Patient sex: M
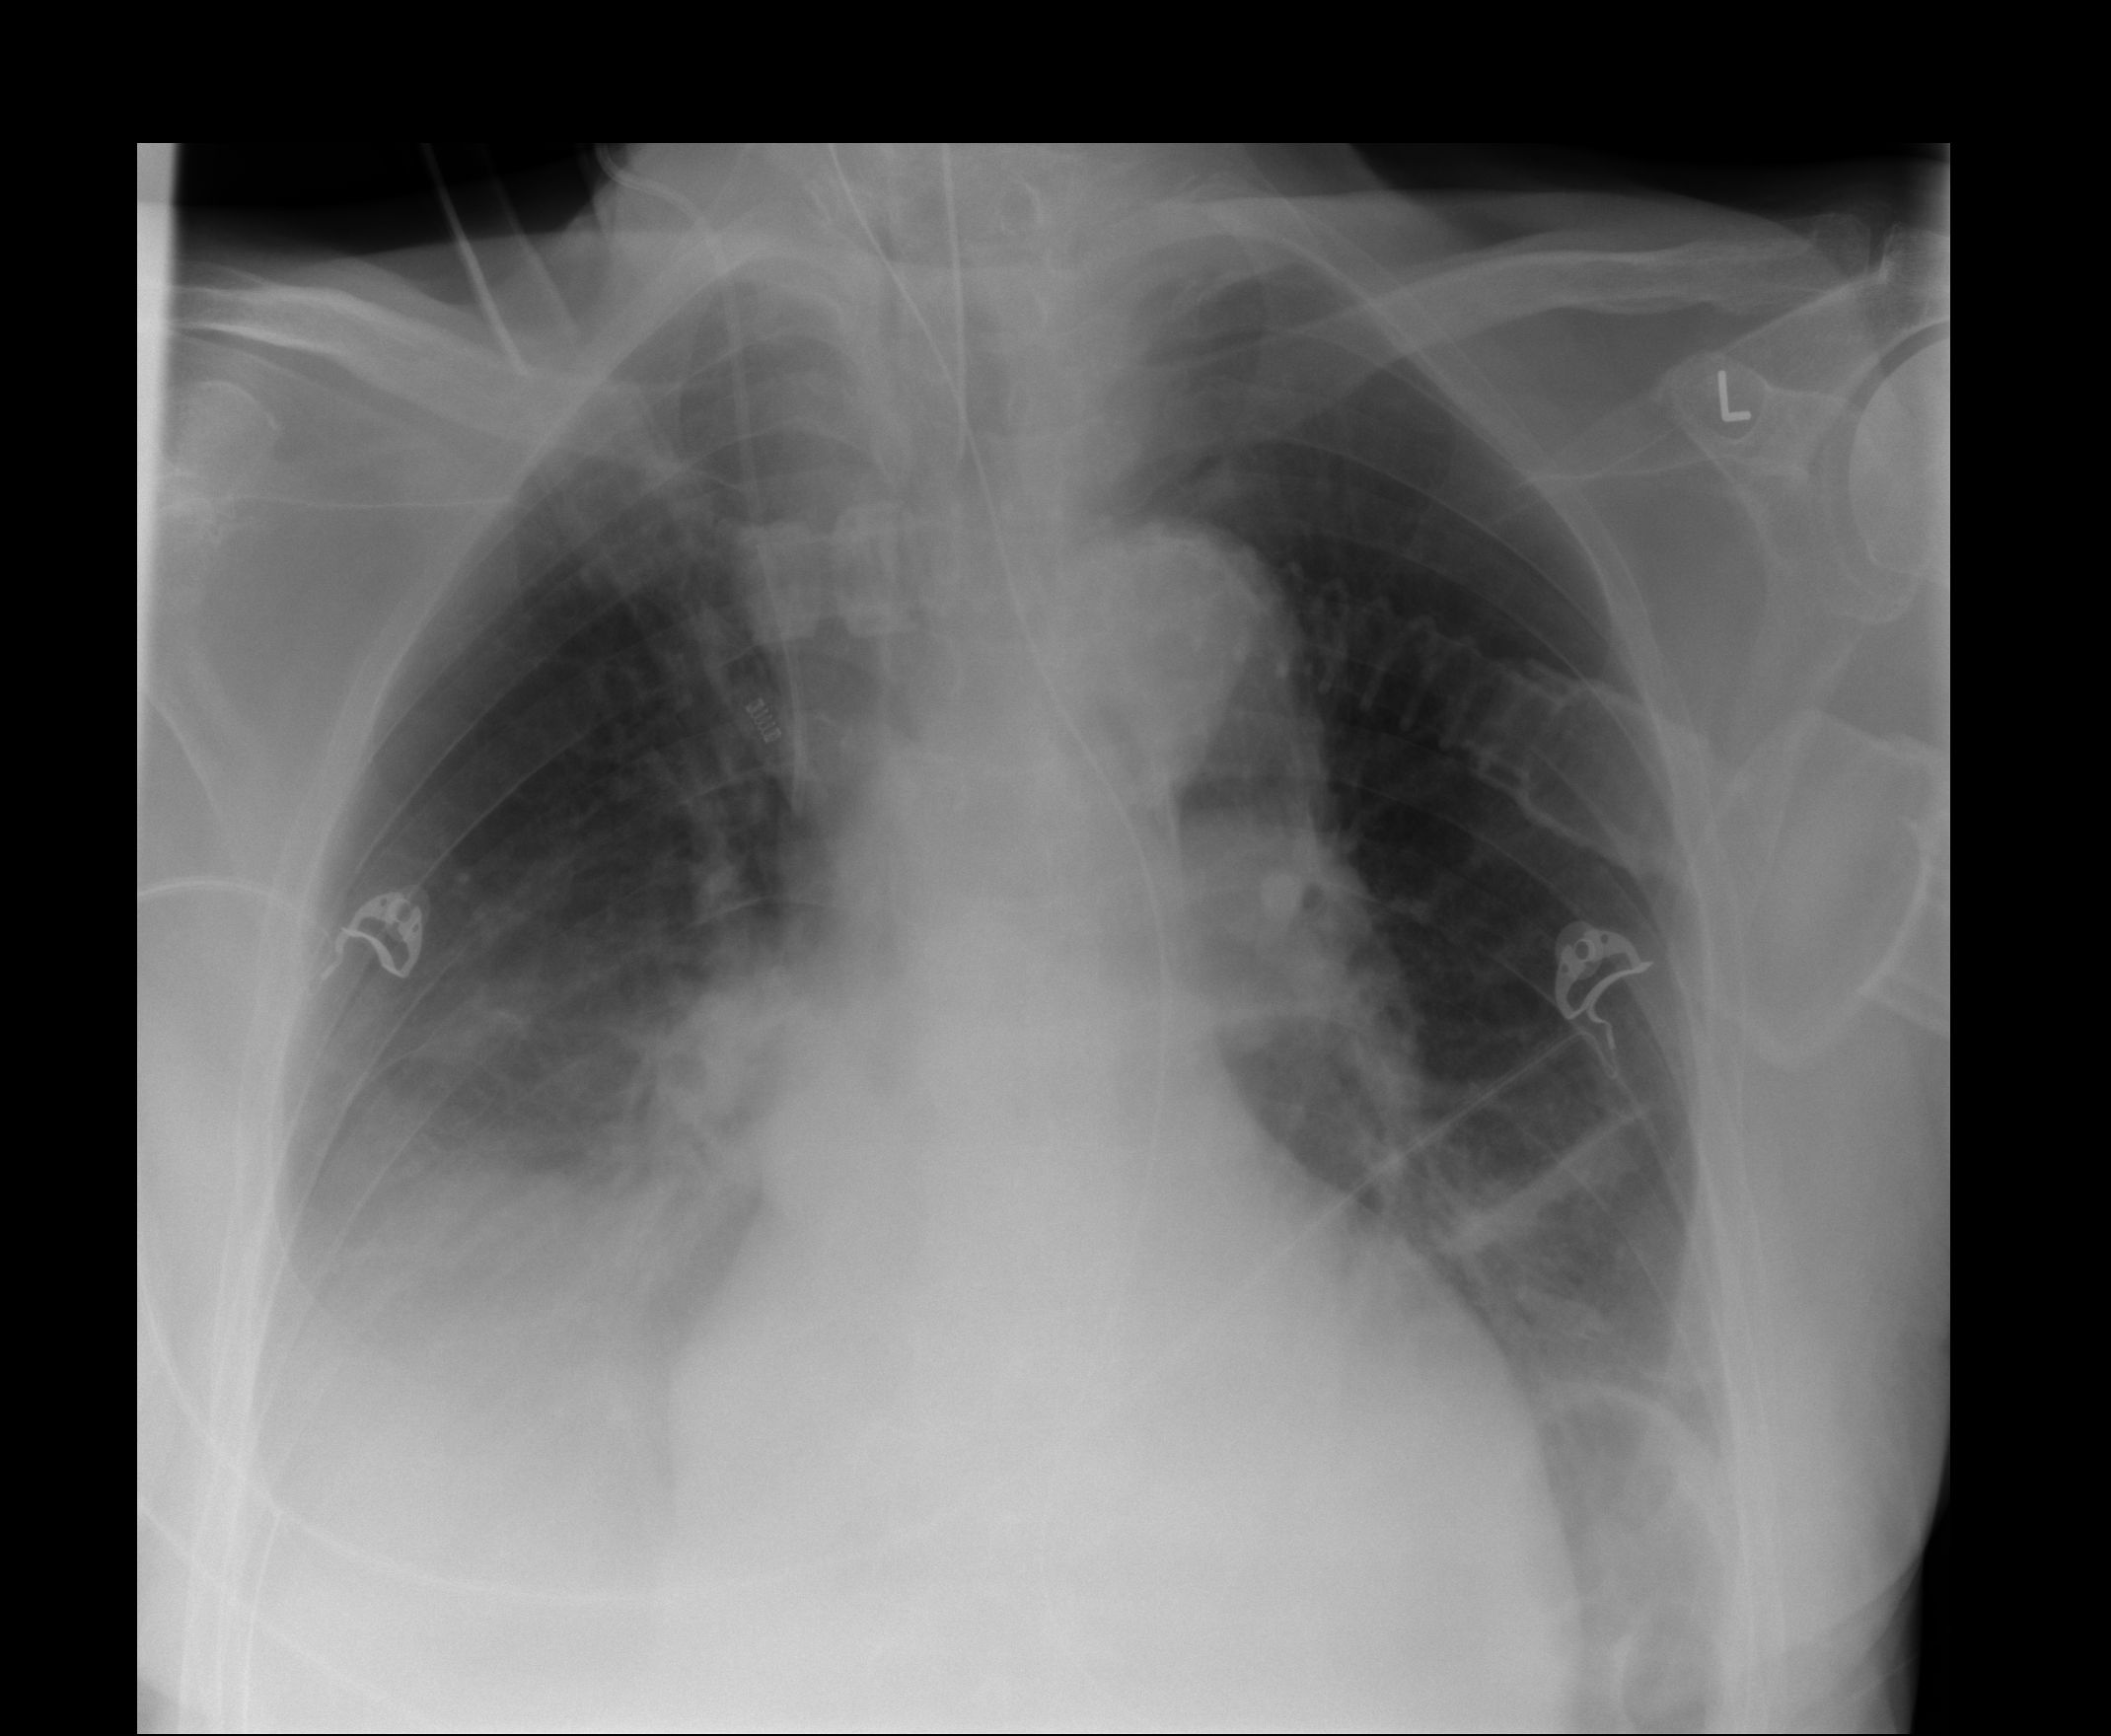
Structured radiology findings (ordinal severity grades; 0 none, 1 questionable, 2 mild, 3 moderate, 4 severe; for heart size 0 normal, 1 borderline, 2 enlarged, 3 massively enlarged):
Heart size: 2
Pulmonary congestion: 1
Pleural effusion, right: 2
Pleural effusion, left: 0
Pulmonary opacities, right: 0
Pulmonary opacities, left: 0
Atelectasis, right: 2
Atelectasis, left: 2